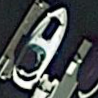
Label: Civil_yacht